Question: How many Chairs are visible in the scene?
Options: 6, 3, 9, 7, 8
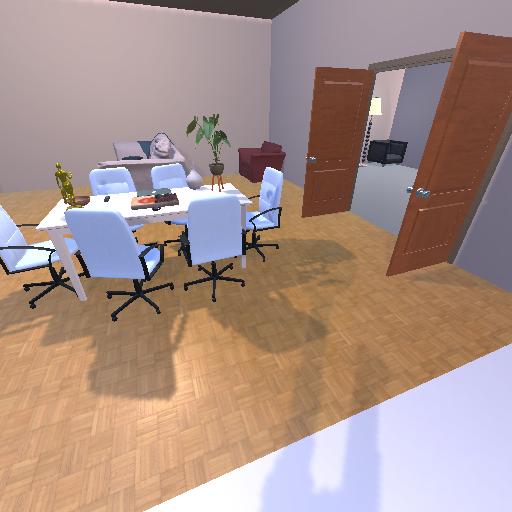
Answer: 6